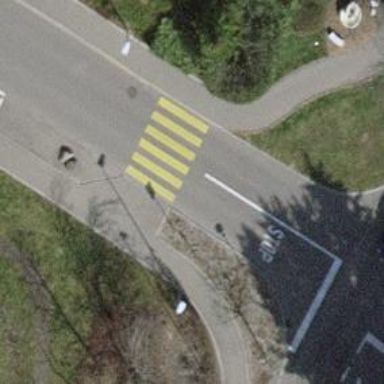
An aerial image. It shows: Uncontrolled crossing on the road.